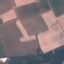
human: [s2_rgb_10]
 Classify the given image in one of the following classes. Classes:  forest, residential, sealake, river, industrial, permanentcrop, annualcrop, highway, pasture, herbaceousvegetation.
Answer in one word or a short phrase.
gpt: PermanentCrop